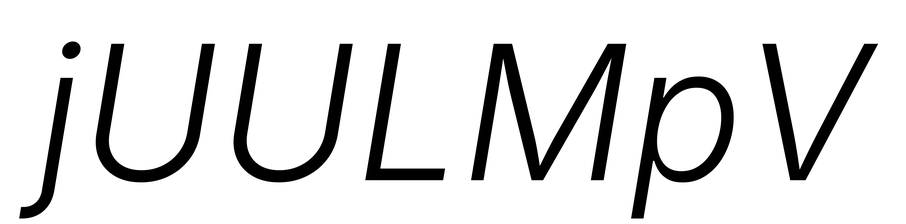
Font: Inter-Italic_Light_Italic